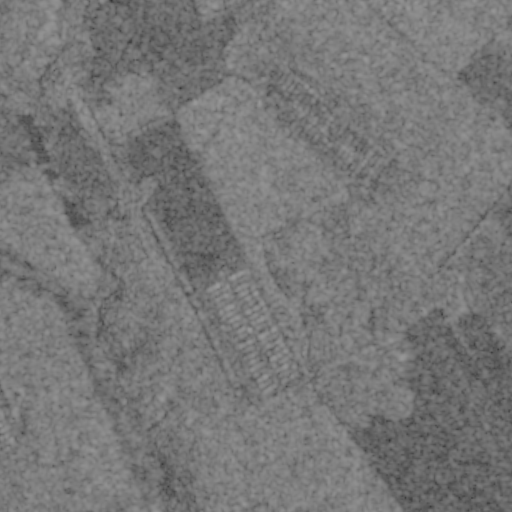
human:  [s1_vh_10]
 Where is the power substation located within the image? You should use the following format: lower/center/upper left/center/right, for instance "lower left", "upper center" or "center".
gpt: The power substation is located in the upper left of the image.
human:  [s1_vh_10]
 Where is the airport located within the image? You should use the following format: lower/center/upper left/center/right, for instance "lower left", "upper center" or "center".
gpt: There is no airport in the image.

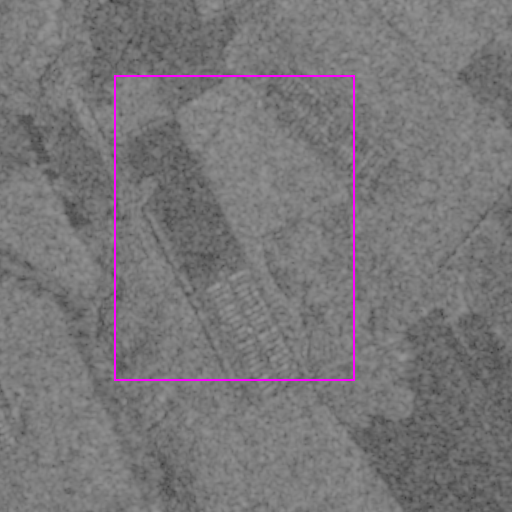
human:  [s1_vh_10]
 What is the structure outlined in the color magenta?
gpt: The structure outlined in magenta is a crop field.
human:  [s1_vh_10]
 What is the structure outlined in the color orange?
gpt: There is no orange outline.